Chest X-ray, PA view. Patient: 40 years old, sex F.
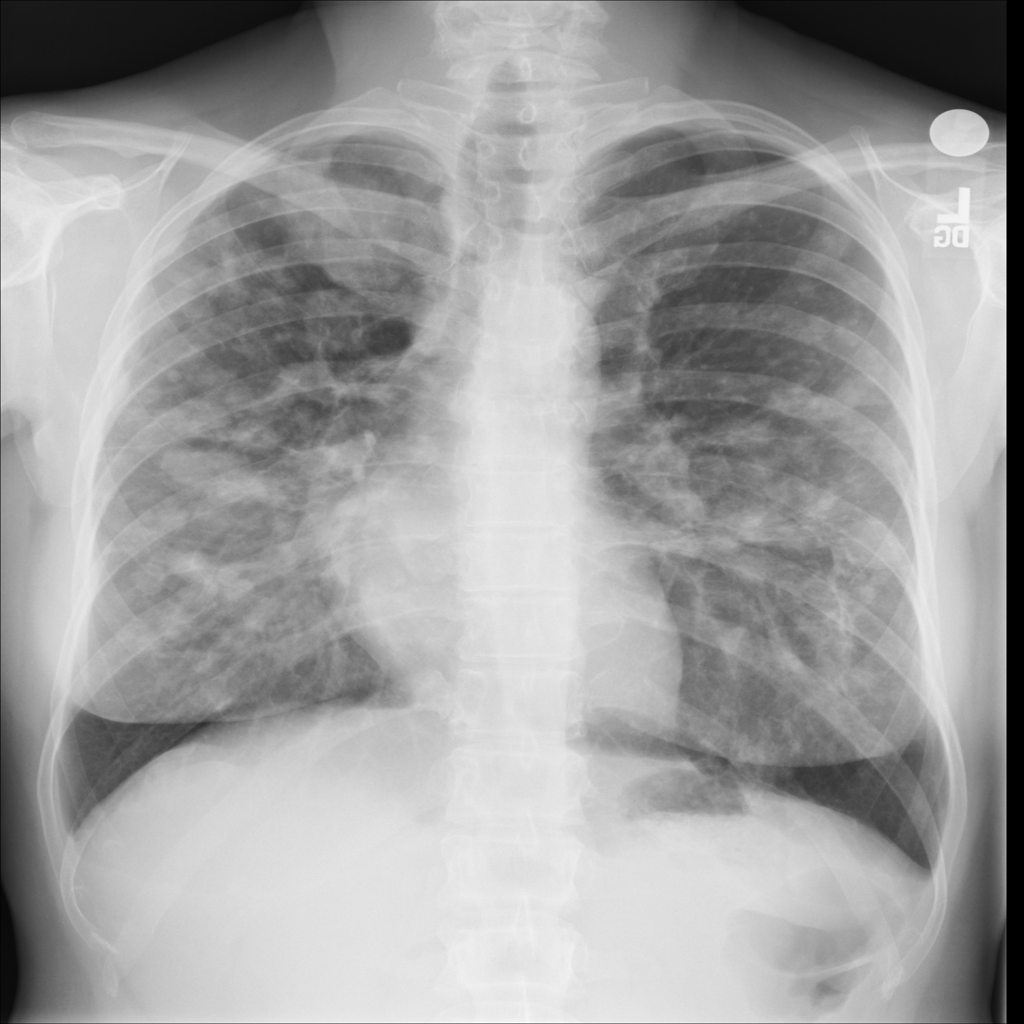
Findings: No Finding